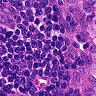
Metastatic tissue present: no